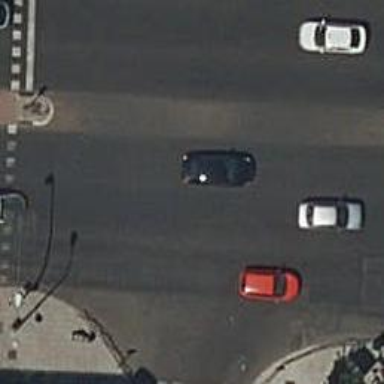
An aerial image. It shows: Road with traffic signals.